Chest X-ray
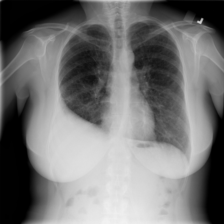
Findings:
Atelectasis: negative
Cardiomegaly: negative
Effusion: negative
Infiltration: negative
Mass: negative
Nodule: negative
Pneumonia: negative
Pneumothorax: negative
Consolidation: negative
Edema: negative
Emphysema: negative
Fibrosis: negative
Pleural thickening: negative
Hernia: negative